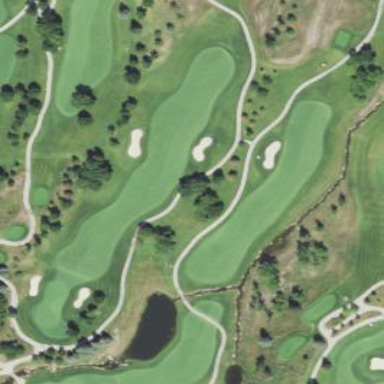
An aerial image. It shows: Water hazard on golf course. The hazard is natural water feature.